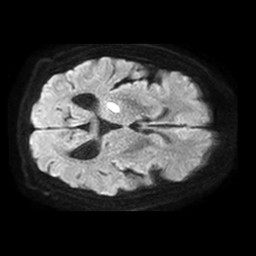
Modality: TRACE
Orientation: axial
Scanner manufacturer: philips
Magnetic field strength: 1.5 T
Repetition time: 3.647 s
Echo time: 0.07078 s